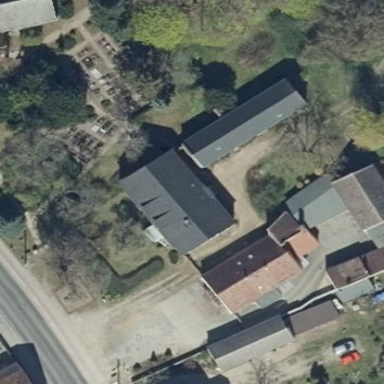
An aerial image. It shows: Residential building.